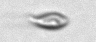
Label: Cryptophyta